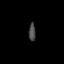
Tissue: lung
Cell type: Endothelial cells
Senescence score: 0.6446
Nuclear area (px): 121
Mean DAPI intensity: 71.116